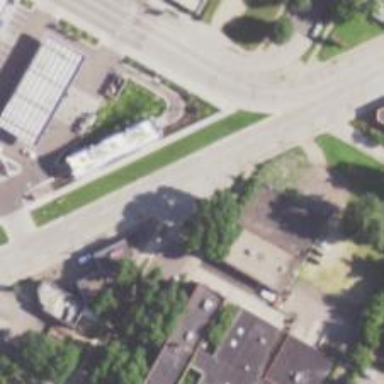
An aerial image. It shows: Unmarked crossing on footway.